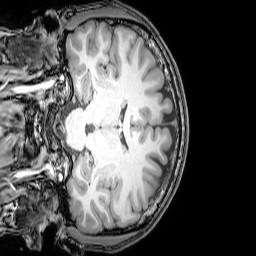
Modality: T1w
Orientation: coronal
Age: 22
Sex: male
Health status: healthy
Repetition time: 0.081 s
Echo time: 0.037 s